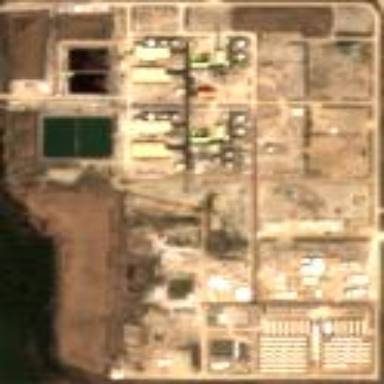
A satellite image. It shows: Industrial area dedicated to oil sands processing.